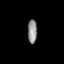
Tissue: lung
Cell type: T cells
Senescence score: 0.6219
Nuclear area (px): 222
Mean DAPI intensity: 140.306